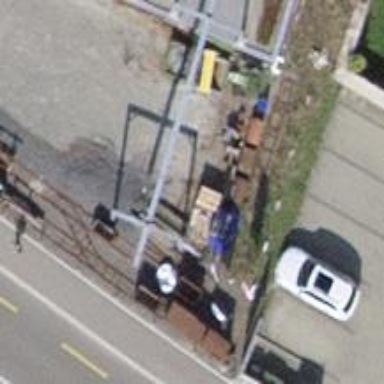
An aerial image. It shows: Narrow-gauge railway.